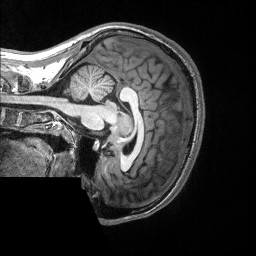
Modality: T1w
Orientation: sagittal
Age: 22
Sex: male